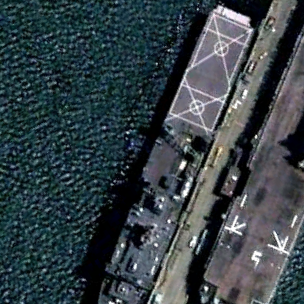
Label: combat